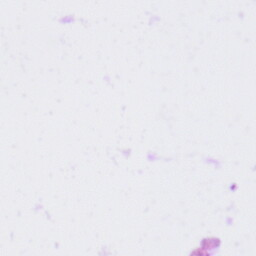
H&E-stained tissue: Tonsil